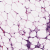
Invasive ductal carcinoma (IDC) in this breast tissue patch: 0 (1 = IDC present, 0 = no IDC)